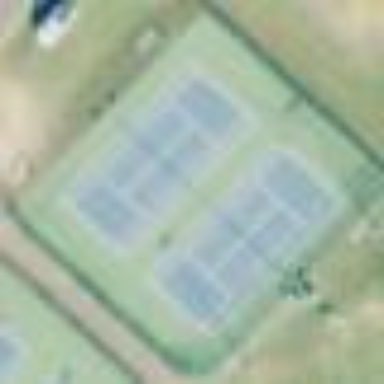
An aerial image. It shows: Public park with sports center dedicated to tennis.